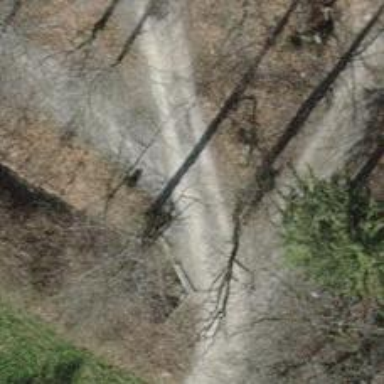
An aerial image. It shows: Track with fine gravel surface. The track type is grade3.